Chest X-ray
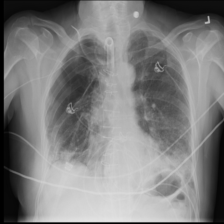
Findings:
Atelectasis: negative
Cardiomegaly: negative
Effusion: negative
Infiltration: positive
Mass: negative
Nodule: negative
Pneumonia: negative
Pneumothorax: positive
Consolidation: negative
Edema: negative
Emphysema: negative
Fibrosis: negative
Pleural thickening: negative
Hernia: negative